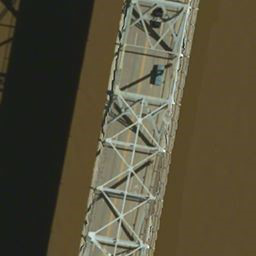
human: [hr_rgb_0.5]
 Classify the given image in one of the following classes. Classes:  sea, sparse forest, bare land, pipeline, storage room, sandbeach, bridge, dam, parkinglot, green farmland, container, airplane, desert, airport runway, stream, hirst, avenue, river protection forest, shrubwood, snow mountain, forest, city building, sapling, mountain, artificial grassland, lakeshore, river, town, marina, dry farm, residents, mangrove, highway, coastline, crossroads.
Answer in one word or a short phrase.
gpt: bridge